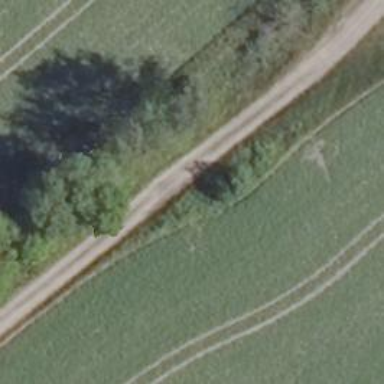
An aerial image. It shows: Row of trees in natural setting.